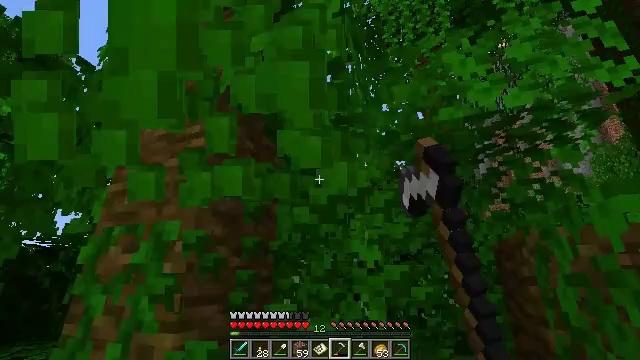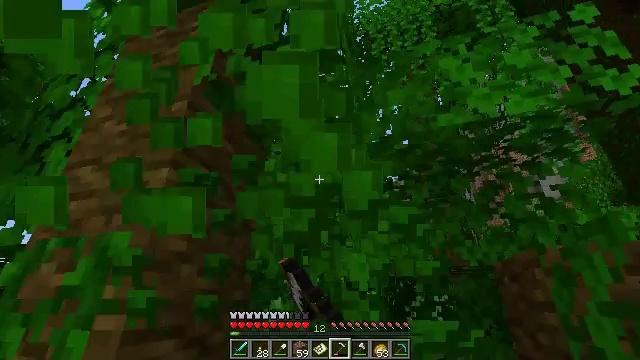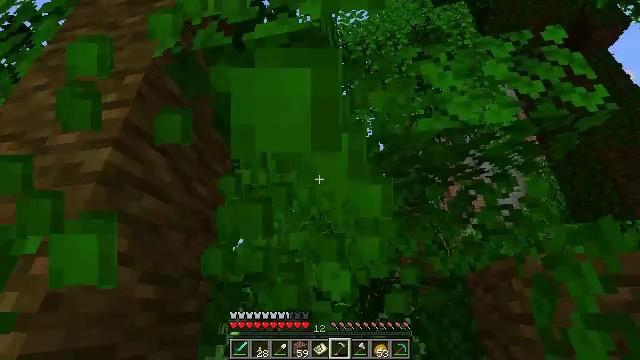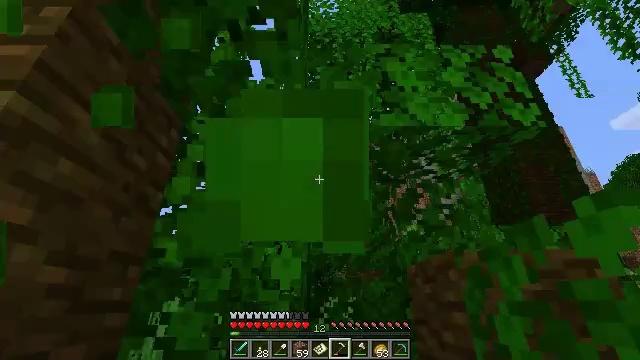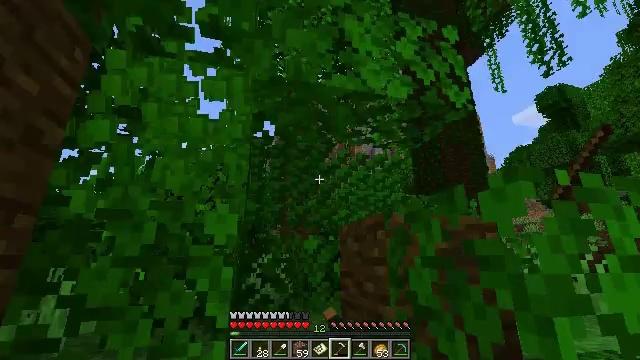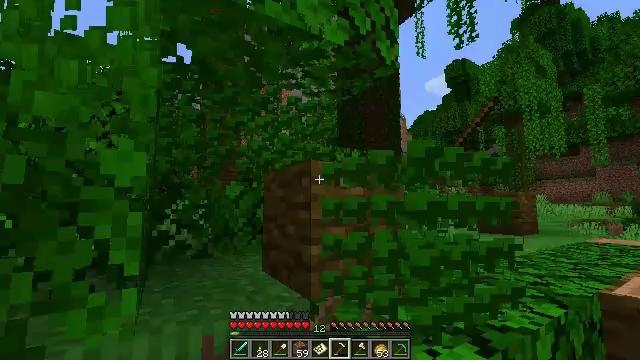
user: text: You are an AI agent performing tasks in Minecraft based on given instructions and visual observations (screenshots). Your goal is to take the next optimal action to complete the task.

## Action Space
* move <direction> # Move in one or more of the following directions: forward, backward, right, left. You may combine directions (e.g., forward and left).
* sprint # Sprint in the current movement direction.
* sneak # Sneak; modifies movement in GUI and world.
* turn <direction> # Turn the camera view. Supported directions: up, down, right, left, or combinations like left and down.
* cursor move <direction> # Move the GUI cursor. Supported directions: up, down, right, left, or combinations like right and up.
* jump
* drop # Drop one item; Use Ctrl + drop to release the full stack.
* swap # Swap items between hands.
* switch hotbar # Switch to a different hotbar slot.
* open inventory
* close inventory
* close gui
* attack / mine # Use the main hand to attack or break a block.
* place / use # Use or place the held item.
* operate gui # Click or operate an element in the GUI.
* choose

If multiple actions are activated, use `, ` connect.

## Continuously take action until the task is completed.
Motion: motion action
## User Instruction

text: Collect jungle leaves by breaking them.
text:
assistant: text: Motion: move forward, turn right and up, attack / mine
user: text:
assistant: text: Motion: turn right and up, attack / mine
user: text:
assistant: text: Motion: turn right and down, attack / mine
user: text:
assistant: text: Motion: turn right and down, attack / mine
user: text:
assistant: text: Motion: turn right and down, attack / mine
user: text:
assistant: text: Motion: attack / mine